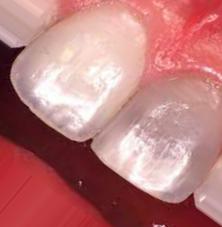
Condition: Tooth Discoloration